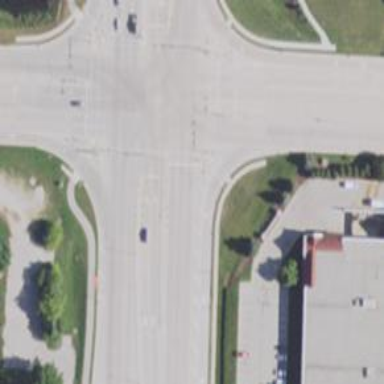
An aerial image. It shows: Crossing with line markings on the road.